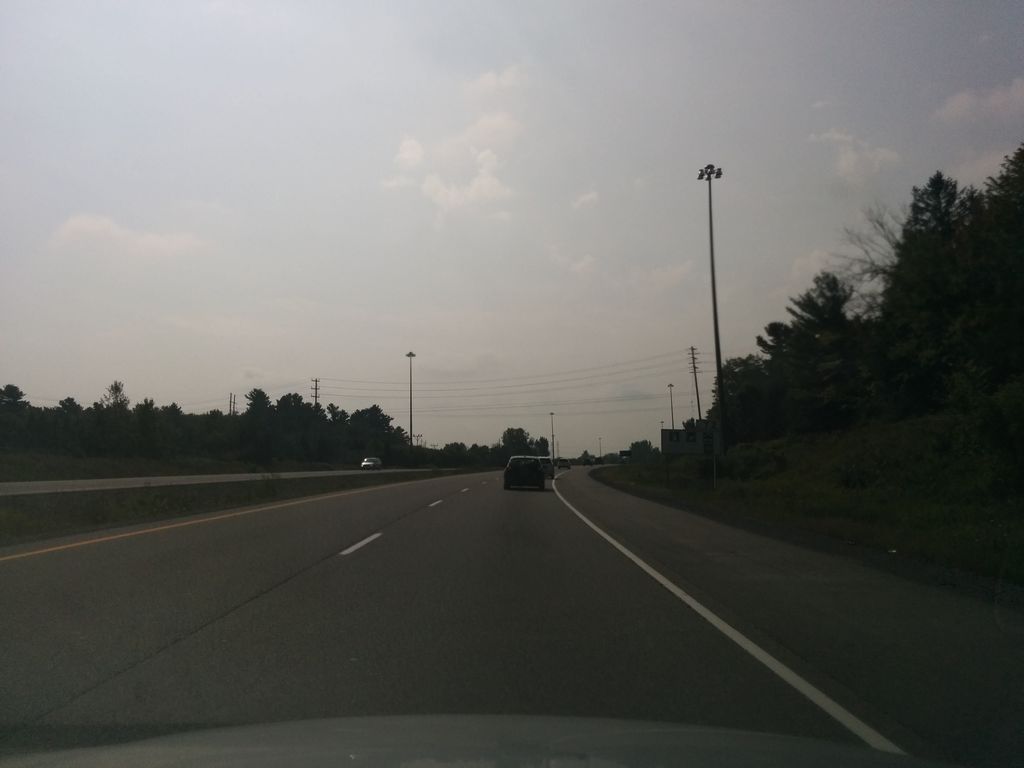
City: ottawa-gatineau